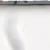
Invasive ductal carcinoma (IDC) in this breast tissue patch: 0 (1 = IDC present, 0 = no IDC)